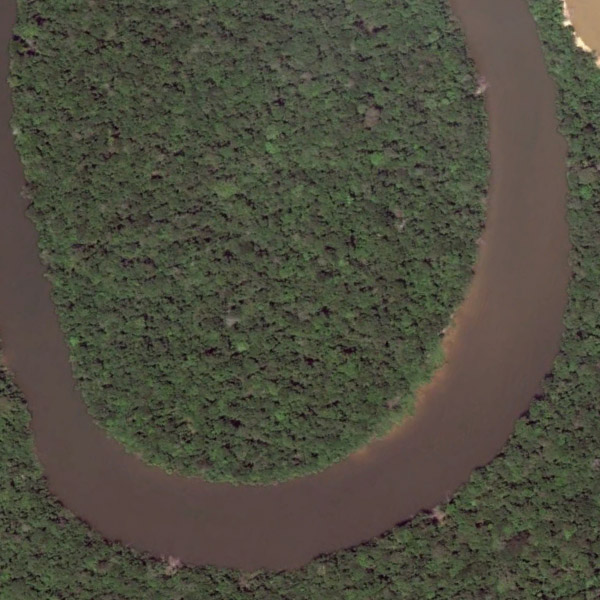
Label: River